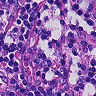
Metastatic tissue present: no